Question: Using Link <URL> [ is my Controller name] gives me error
Below is my directory structure.

'htdocs > CakePHP > CakePHP' [inside this folder all CakePHP's directory exists i.e. src, vendor,plugins etc.]
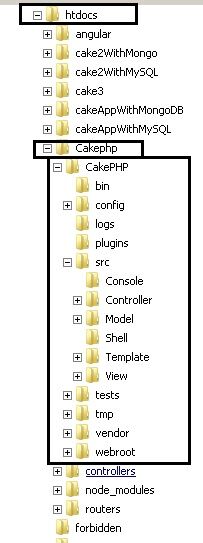
Answer: seems like your cakePHP src is in a directory higher
<URL>